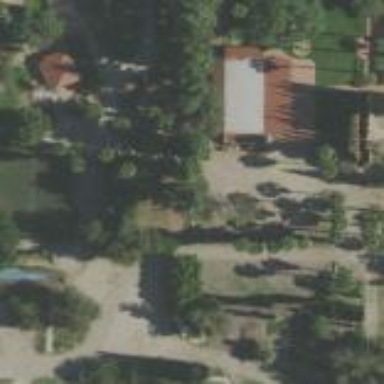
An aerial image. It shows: Events venue.